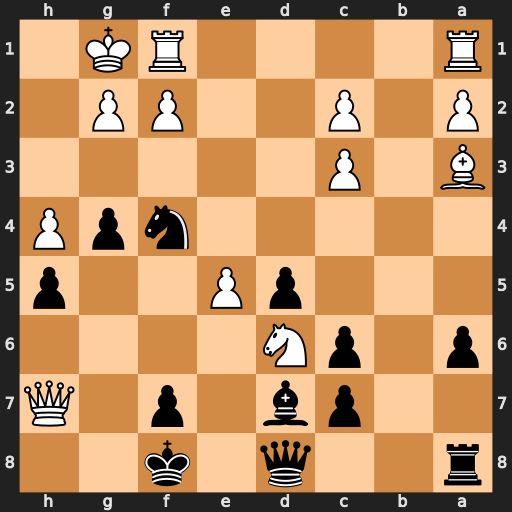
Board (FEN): r2q1k2/2pb1p1Q/p1pN4/3pP2p/5npP/B1P5/P1P2PP1/R4RK1
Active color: b
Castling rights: -
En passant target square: -
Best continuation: Ne2+ Kh1 Qxh4#